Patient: sex M, age 43
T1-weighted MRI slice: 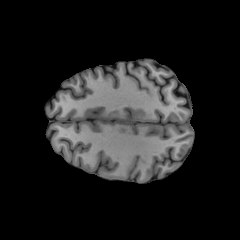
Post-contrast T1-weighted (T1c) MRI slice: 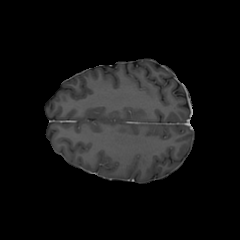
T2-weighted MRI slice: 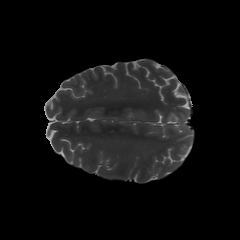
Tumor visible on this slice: no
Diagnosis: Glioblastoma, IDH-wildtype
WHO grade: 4